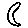
Label: moon